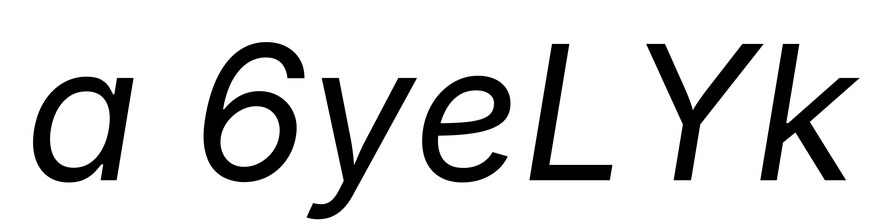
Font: Inter-Italic_Italic